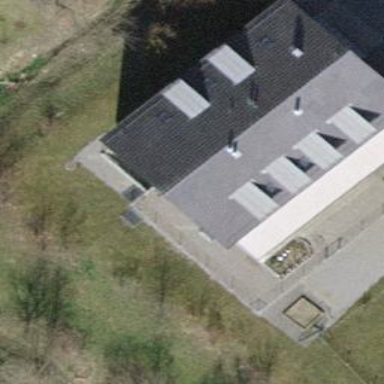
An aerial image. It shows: Building with tile roof.